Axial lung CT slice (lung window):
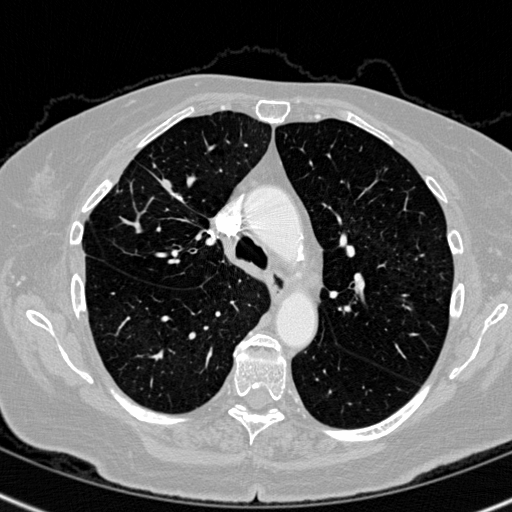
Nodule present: no